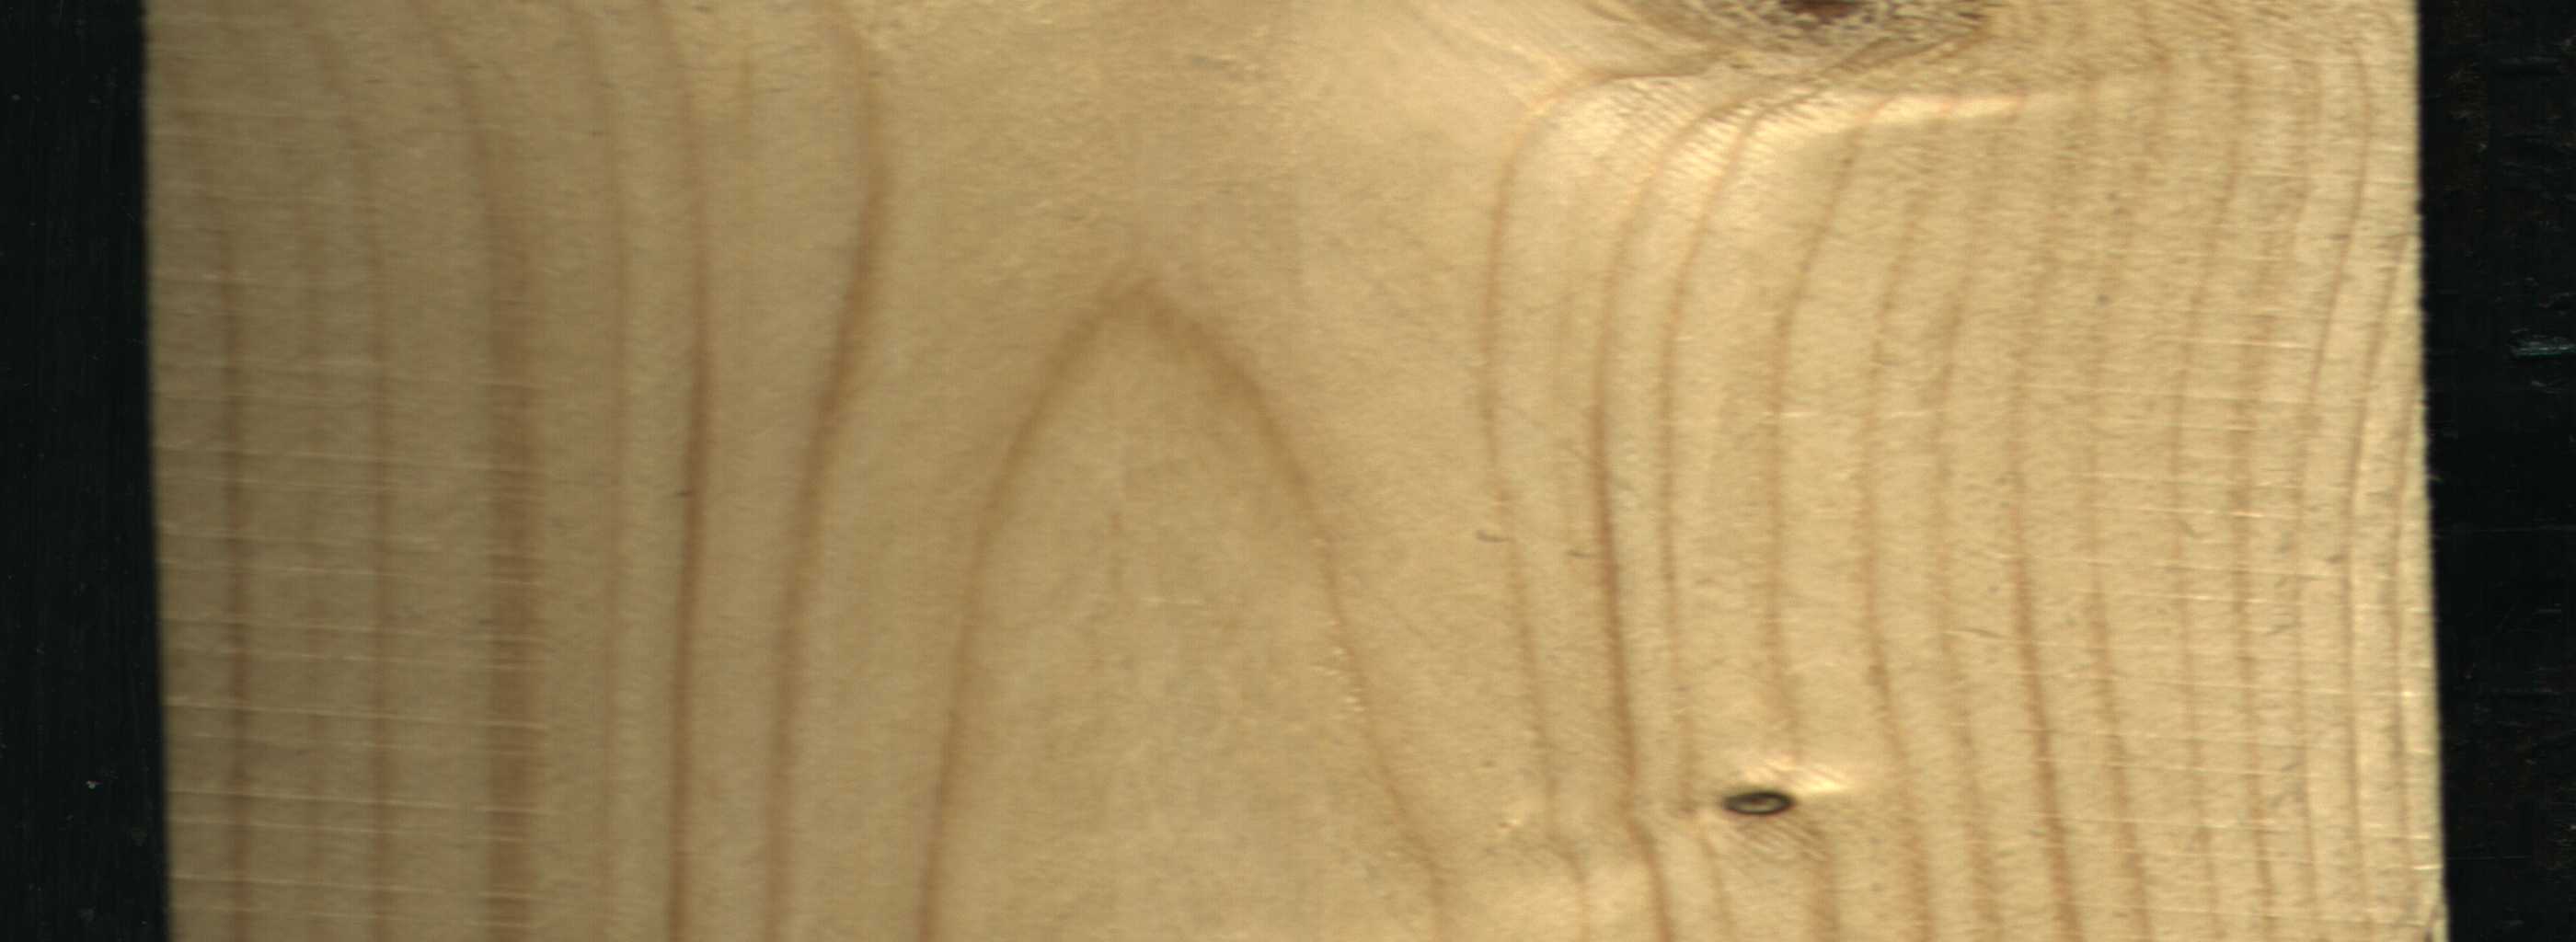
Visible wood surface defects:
Dead_Knot
Live_Knot